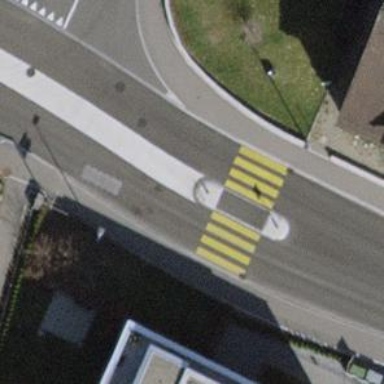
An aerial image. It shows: Asphalt footway with uncontrolled zebra crossing and pedestrian island. There is traffic calming table nearby.